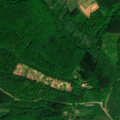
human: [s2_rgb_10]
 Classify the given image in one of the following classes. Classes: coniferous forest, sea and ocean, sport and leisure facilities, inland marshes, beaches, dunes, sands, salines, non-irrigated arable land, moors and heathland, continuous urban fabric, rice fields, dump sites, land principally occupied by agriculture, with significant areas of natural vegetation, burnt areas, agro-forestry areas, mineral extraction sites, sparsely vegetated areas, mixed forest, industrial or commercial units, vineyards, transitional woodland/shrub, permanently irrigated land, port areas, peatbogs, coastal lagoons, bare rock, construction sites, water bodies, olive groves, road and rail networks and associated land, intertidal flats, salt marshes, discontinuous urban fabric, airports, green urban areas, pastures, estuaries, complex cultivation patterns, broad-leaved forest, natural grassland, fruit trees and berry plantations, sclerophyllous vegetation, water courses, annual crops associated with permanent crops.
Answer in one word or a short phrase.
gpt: pastures, complex cultivation patterns, broad-leaved forest, mixed forest